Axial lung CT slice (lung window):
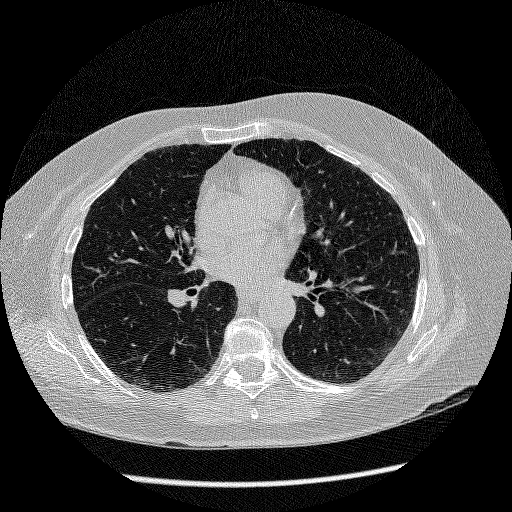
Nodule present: no